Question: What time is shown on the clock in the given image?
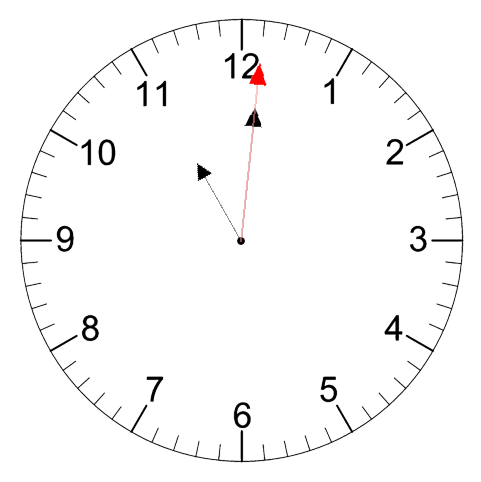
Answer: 11:01:01